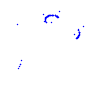
Particle: proton